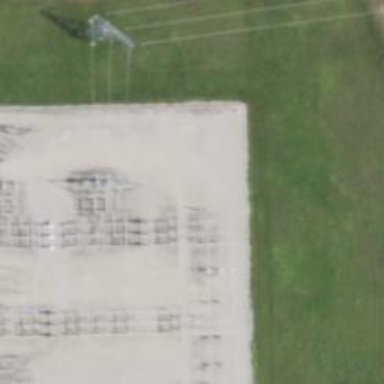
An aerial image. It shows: Switch used for power control.